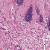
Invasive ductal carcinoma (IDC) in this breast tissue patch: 0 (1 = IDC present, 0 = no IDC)